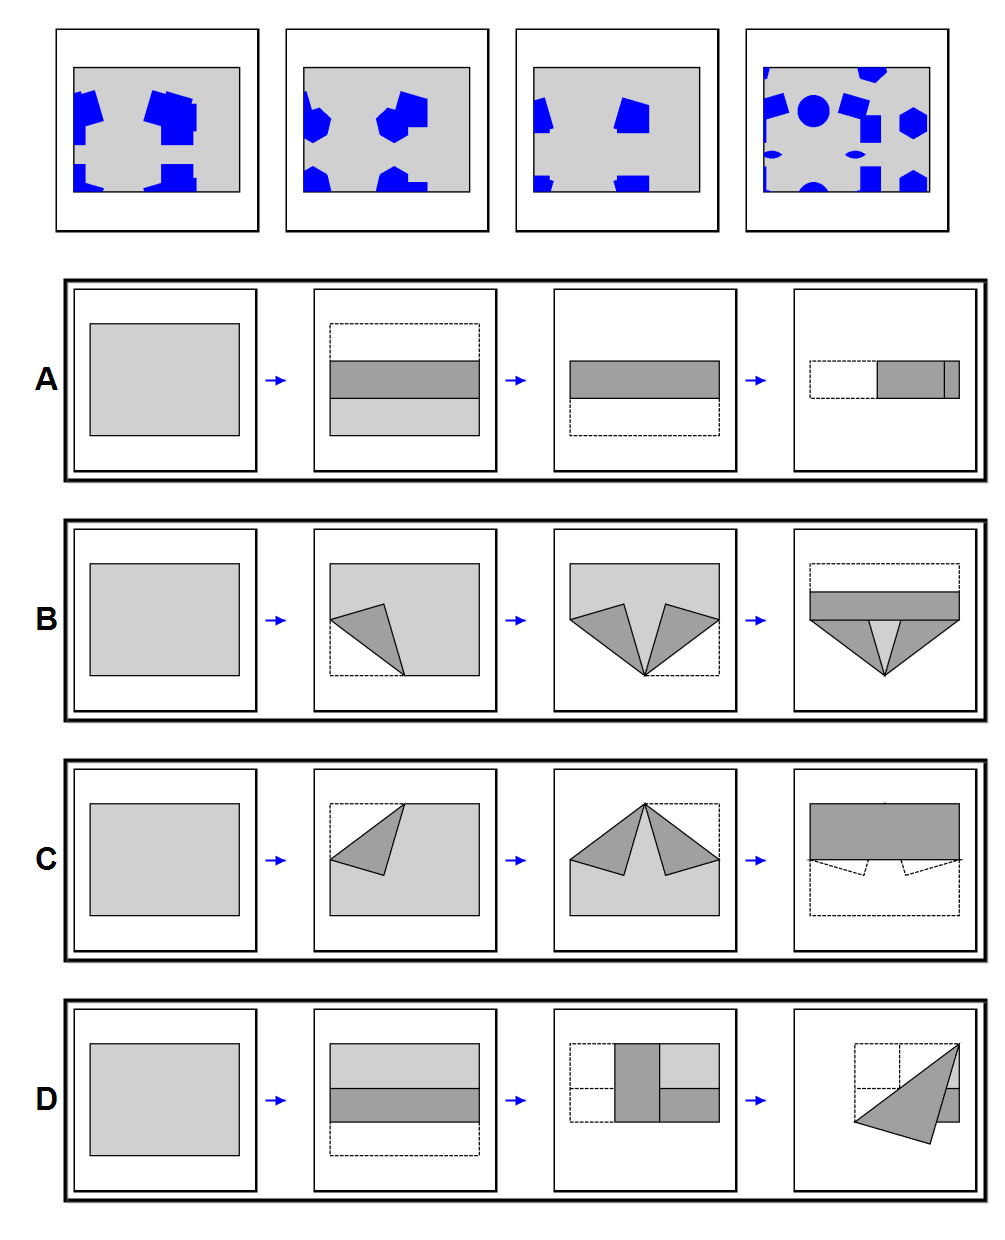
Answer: D